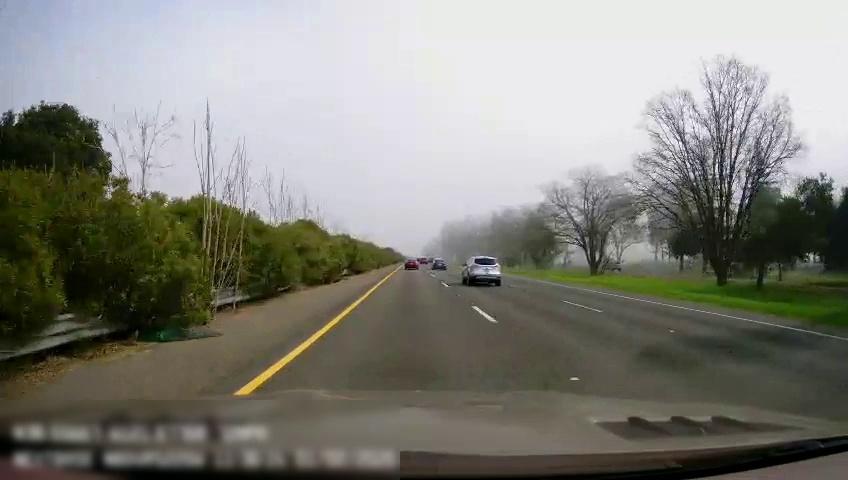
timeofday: Day
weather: Sunny
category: Drivable Space
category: Vehicles | Car
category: Vehicles | SUV
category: Vehicles | Car
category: Lanes | Current Lane
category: Lanes | Current Lane
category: Lanes | Alternate Lane
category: Lanes | Alternate Lane